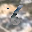
Label: 6